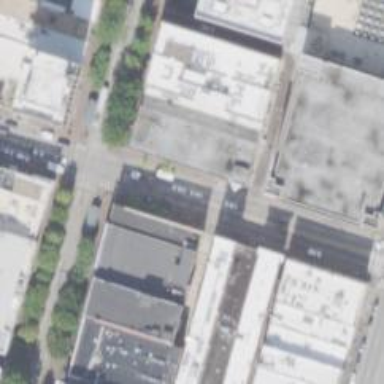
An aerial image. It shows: Alley classified as service road.